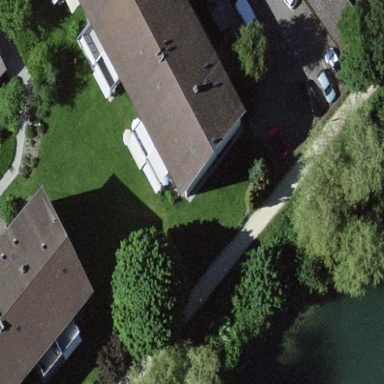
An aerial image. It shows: Gabled roof on residential building.